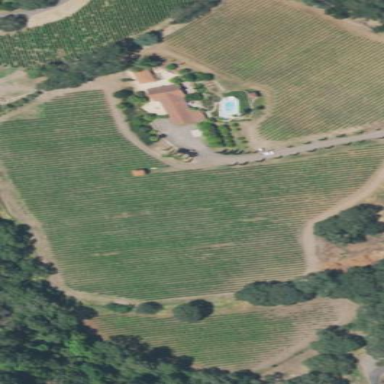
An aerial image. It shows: Vineyard growing wine grapes.